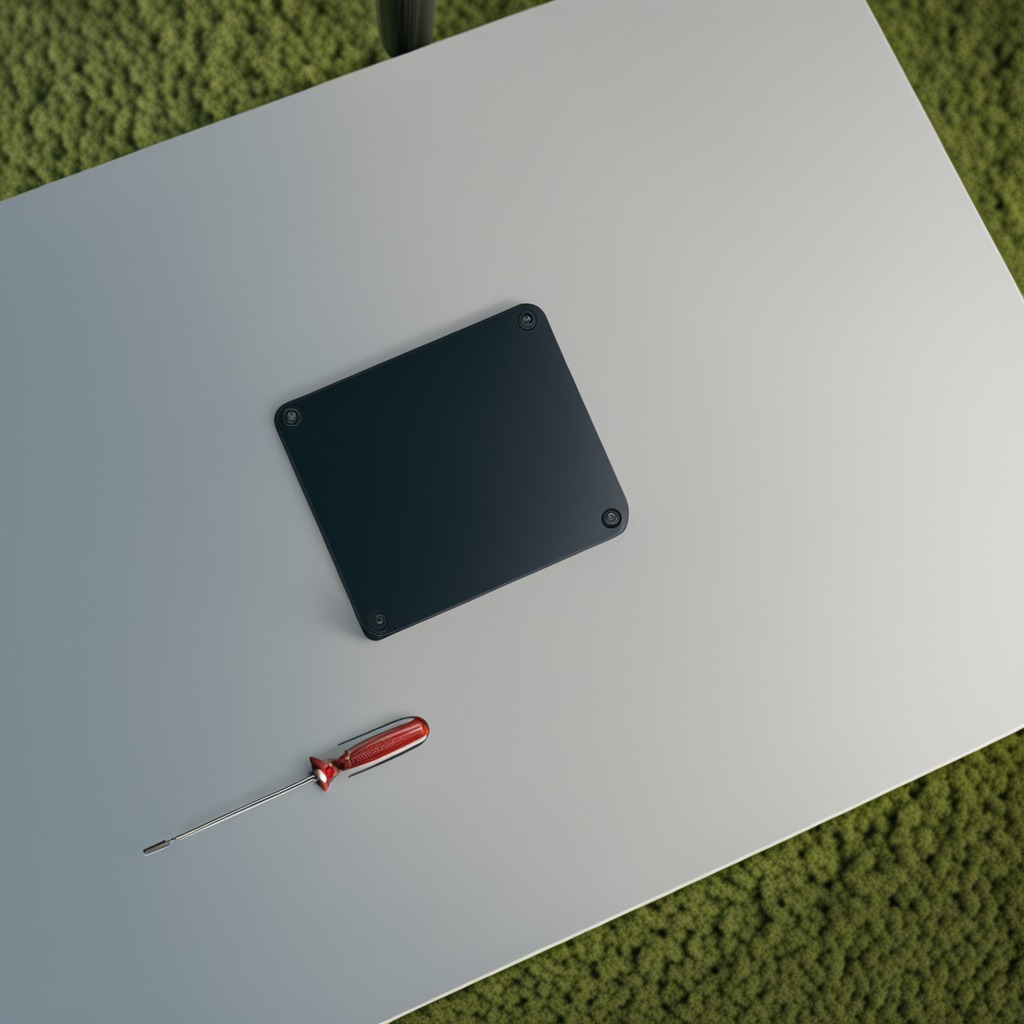
A screwdriver is lying on the table.